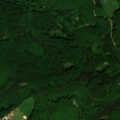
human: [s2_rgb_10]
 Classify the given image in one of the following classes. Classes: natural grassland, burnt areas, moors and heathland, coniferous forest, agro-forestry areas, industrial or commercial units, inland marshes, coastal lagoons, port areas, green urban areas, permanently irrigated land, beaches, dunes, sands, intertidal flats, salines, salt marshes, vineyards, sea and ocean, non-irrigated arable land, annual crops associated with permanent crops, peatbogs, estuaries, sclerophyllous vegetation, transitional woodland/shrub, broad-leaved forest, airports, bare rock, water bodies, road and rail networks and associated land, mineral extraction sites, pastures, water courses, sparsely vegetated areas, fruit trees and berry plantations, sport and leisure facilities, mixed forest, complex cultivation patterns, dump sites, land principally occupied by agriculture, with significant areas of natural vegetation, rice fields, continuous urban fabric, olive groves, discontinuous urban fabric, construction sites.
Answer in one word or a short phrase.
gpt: pastures, land principally occupied by agriculture, with significant areas of natural vegetation, broad-leaved forest, mixed forest